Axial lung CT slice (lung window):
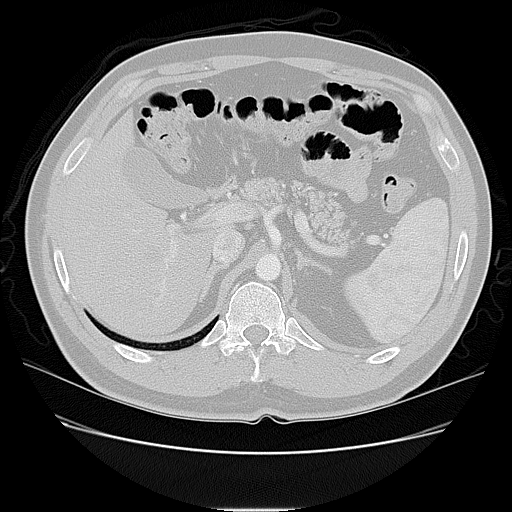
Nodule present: no